Aerial crown-view tile of a tropical tree (Barro Colorado Island, Panama), acquired 20241014:
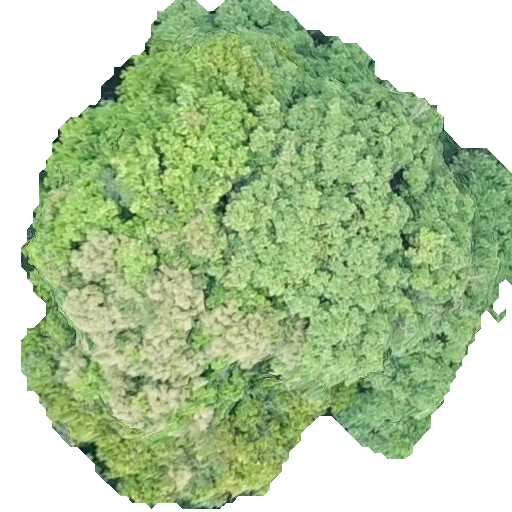
Species: Prioria copaifera
GBIF accepted scientific name: Prioria copaifera
Crown area: 281.015 m²